Question: I'm running the newest version of Android SDK on Mac OS X 10.9.3. I haven't had the Android SDK or any other Java development environment installed on this machine before, so this could be considered a fresh install.
Nothing happens when attempting to create a new device definition using the AVD Manager, except for the following terminal output:
'''
java.lang.NullPointerException
at com.android.sdkuilib.internal.widgets.DeviceCreationDialog.okPressed(DeviceCreationDialog.java:916)
at org.eclipse.jface.dialogs.Dialog.buttonPressed(Dialog.java:472)
at org.eclipse.jface.dialogs.Dialog$2.widgetSelected(Dialog.java:624)
at org.eclipse.swt.widgets.TypedListener.handleEvent(Unknown Source)
at org.eclipse.swt.widgets.EventTable.sendEvent(Unknown Source)
at org.eclipse.swt.widgets.Display.sendEvent(Unknown Source)
at org.eclipse.swt.widgets.Widget.sendEvent(Unknown Source)
at org.eclipse.swt.widgets.Widget.sendEvent(Unknown Source)
at org.eclipse.swt.widgets.Widget.sendEvent(Unknown Source)
at org.eclipse.swt.widgets.Widget.notifyListeners(Unknown Source)
at org.eclipse.swt.widgets.Display.runDeferredEvents(Unknown Source)
at org.eclipse.swt.widgets.Display.readAndDispatch(Unknown Source)
at org.eclipse.jface.window.Window.runEventLoop(Window.java:825)
at org.eclipse.jface.window.Window.open(Window.java:801)
at com.android.sdkuilib.internal.repository.ui.DeviceManagerPage.onNewDevice(DeviceManagerPage.java:658)
at com.android.sdkuilib.internal.repository.ui.DeviceManagerPage.access$100(DeviceManagerPage.java:97)
at com.android.sdkuilib.internal.repository.ui.DeviceManagerPage$3.widgetSelected(DeviceManagerPage.java:215)
at org.eclipse.swt.widgets.TypedListener.handleEvent(Unknown Source)
at org.eclipse.swt.widgets.EventTable.sendEvent(Unknown Source)
at org.eclipse.swt.widgets.Display.sendEvent(Unknown Source)
at org.eclipse.swt.widgets.Widget.sendEvent(Unknown Source)
at org.eclipse.swt.widgets.Widget.sendEvent(Unknown Source)
at org.eclipse.swt.widgets.Widget.sendEvent(Unknown Source)
at org.eclipse.swt.widgets.Widget.notifyListeners(Unknown Source)
at org.eclipse.swt.widgets.Display.runDeferredEvents(Unknown Source)
at org.eclipse.swt.widgets.Display.readAndDispatch(Unknown Source)
at com.android.sdkuilib.internal.repository.ui.AvdManagerWindowImpl1.open(AvdManagerWindowImpl1.java:146)
at com.android.sdkuilib.repository.AvdManagerWindow.open(AvdManagerWindow.java:94)
at com.android.sdkmanager.Main.showAvdManagerWindow(Main.java:437)
at com.android.sdkmanager.Main.doAction(Main.java:379)
at com.android.sdkmanager.Main.run(Main.java:150)
at com.android.sdkmanager.Main.main(Main.java:116)
'''
Here is a screenshot of the window:

I have tried running the AVD Manager by using both 'android avd' and 'android sdk' with the same results. I am able to create a new AVD based on a generic device definition and that's it.
Is there something wrong on my side or did I run into some sort of a bug?
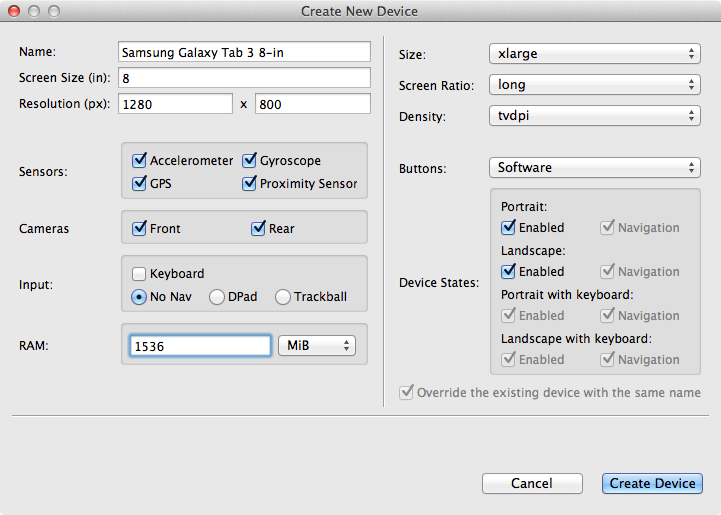
Answer: This appears to be a bug in the framework as I ran into it using Eclipse Juno & ADT 23.0.2. Bug report is below.
<URL>